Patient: sex M, age 77
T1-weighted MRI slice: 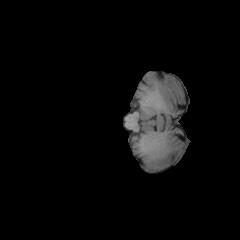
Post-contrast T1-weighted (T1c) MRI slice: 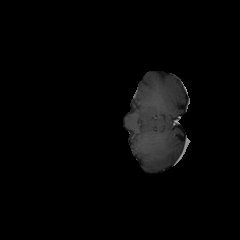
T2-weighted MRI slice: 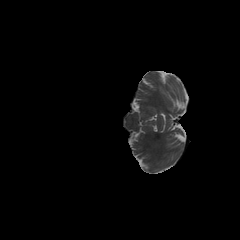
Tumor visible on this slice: no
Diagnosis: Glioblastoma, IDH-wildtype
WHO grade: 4